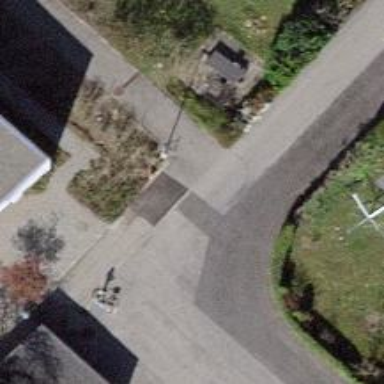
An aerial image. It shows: Bollard.